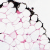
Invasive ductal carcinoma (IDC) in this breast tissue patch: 0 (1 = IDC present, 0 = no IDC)